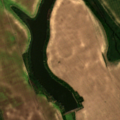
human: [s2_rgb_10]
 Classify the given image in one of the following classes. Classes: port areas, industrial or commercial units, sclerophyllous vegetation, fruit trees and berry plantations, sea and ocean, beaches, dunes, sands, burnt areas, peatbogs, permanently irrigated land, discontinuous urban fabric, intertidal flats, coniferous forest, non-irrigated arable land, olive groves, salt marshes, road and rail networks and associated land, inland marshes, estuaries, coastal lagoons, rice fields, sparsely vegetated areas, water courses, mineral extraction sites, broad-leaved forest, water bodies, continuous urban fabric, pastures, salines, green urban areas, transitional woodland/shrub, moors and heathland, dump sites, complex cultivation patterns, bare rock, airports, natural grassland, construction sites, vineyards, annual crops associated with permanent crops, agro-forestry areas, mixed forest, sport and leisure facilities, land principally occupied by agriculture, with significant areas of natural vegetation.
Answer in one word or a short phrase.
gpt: non-irrigated arable land, land principally occupied by agriculture, with significant areas of natural vegetation, transitional woodland/shrub, water bodies